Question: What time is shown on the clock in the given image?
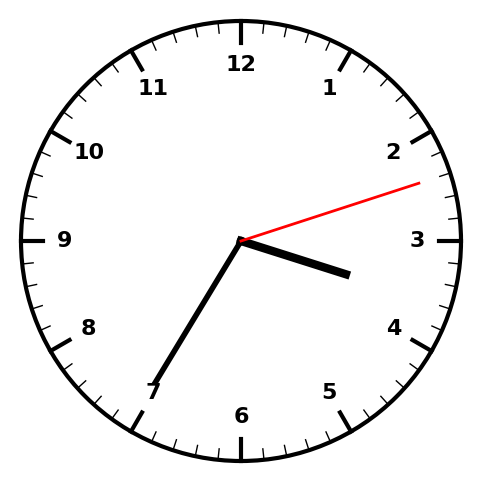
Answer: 03:35:12